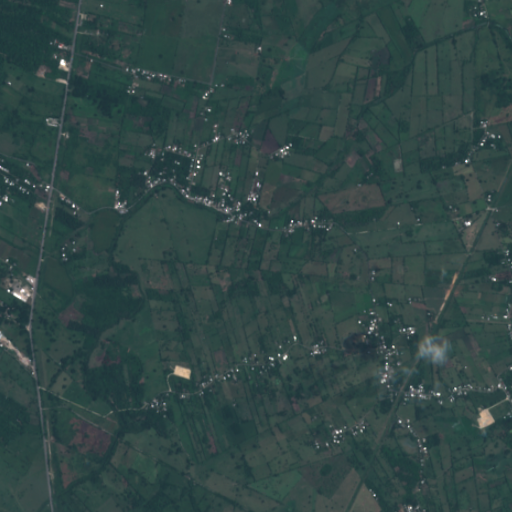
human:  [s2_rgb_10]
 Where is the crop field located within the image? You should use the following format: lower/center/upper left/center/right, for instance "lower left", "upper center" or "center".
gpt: The crop field is located in the upper left of the image.
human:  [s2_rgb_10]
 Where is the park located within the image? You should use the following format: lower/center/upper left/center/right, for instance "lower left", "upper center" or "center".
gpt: The park is located in the upper left of the image.
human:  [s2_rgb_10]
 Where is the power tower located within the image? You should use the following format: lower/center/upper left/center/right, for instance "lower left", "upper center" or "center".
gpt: The power tower is located in the left of the image.
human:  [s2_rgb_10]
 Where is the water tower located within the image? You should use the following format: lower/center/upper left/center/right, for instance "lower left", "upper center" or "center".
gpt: The water tower is located in the upper center of the image.
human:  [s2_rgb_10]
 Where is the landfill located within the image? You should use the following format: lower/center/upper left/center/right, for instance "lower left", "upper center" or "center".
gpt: There is no landfill in the image.